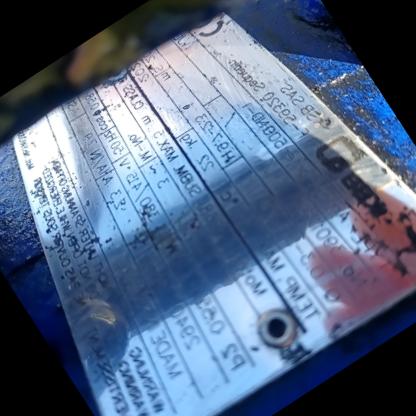
Klasa: tabliczka-znamionowa